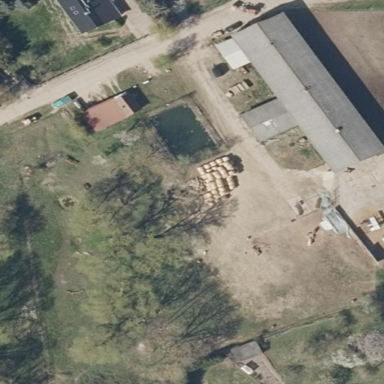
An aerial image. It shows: Farm auxiliary building.